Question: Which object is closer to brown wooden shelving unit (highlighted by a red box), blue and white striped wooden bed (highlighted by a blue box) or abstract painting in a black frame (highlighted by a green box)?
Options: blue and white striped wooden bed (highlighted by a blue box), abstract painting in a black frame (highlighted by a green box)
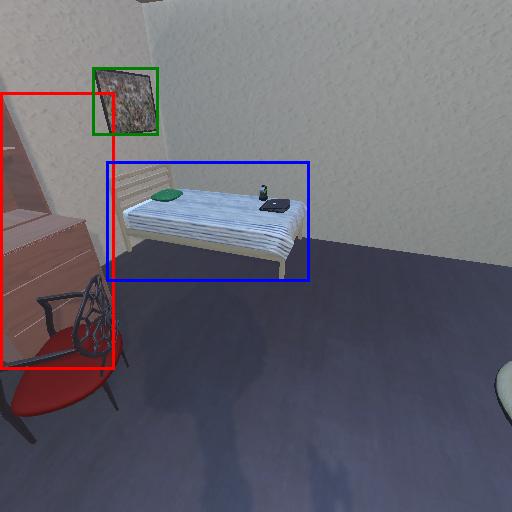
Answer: blue and white striped wooden bed (highlighted by a blue box)